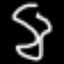
Label: squiggle